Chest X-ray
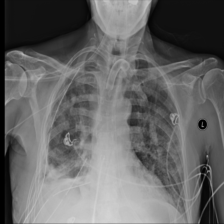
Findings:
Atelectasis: positive
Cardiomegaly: negative
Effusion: negative
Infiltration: negative
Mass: negative
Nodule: negative
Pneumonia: negative
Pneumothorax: negative
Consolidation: negative
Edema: negative
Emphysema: negative
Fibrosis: negative
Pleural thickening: negative
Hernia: negative